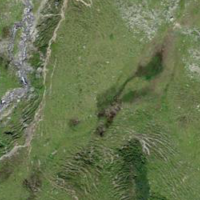
EUNIS habitat code: 26
Species observed at this site:
Kalmia procumbens